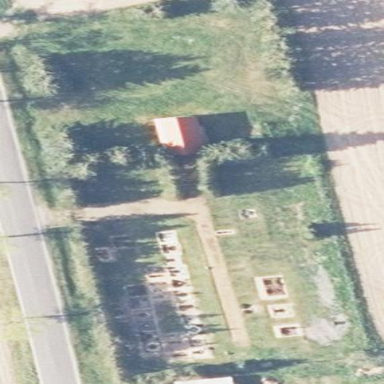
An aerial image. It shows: Cemetery.